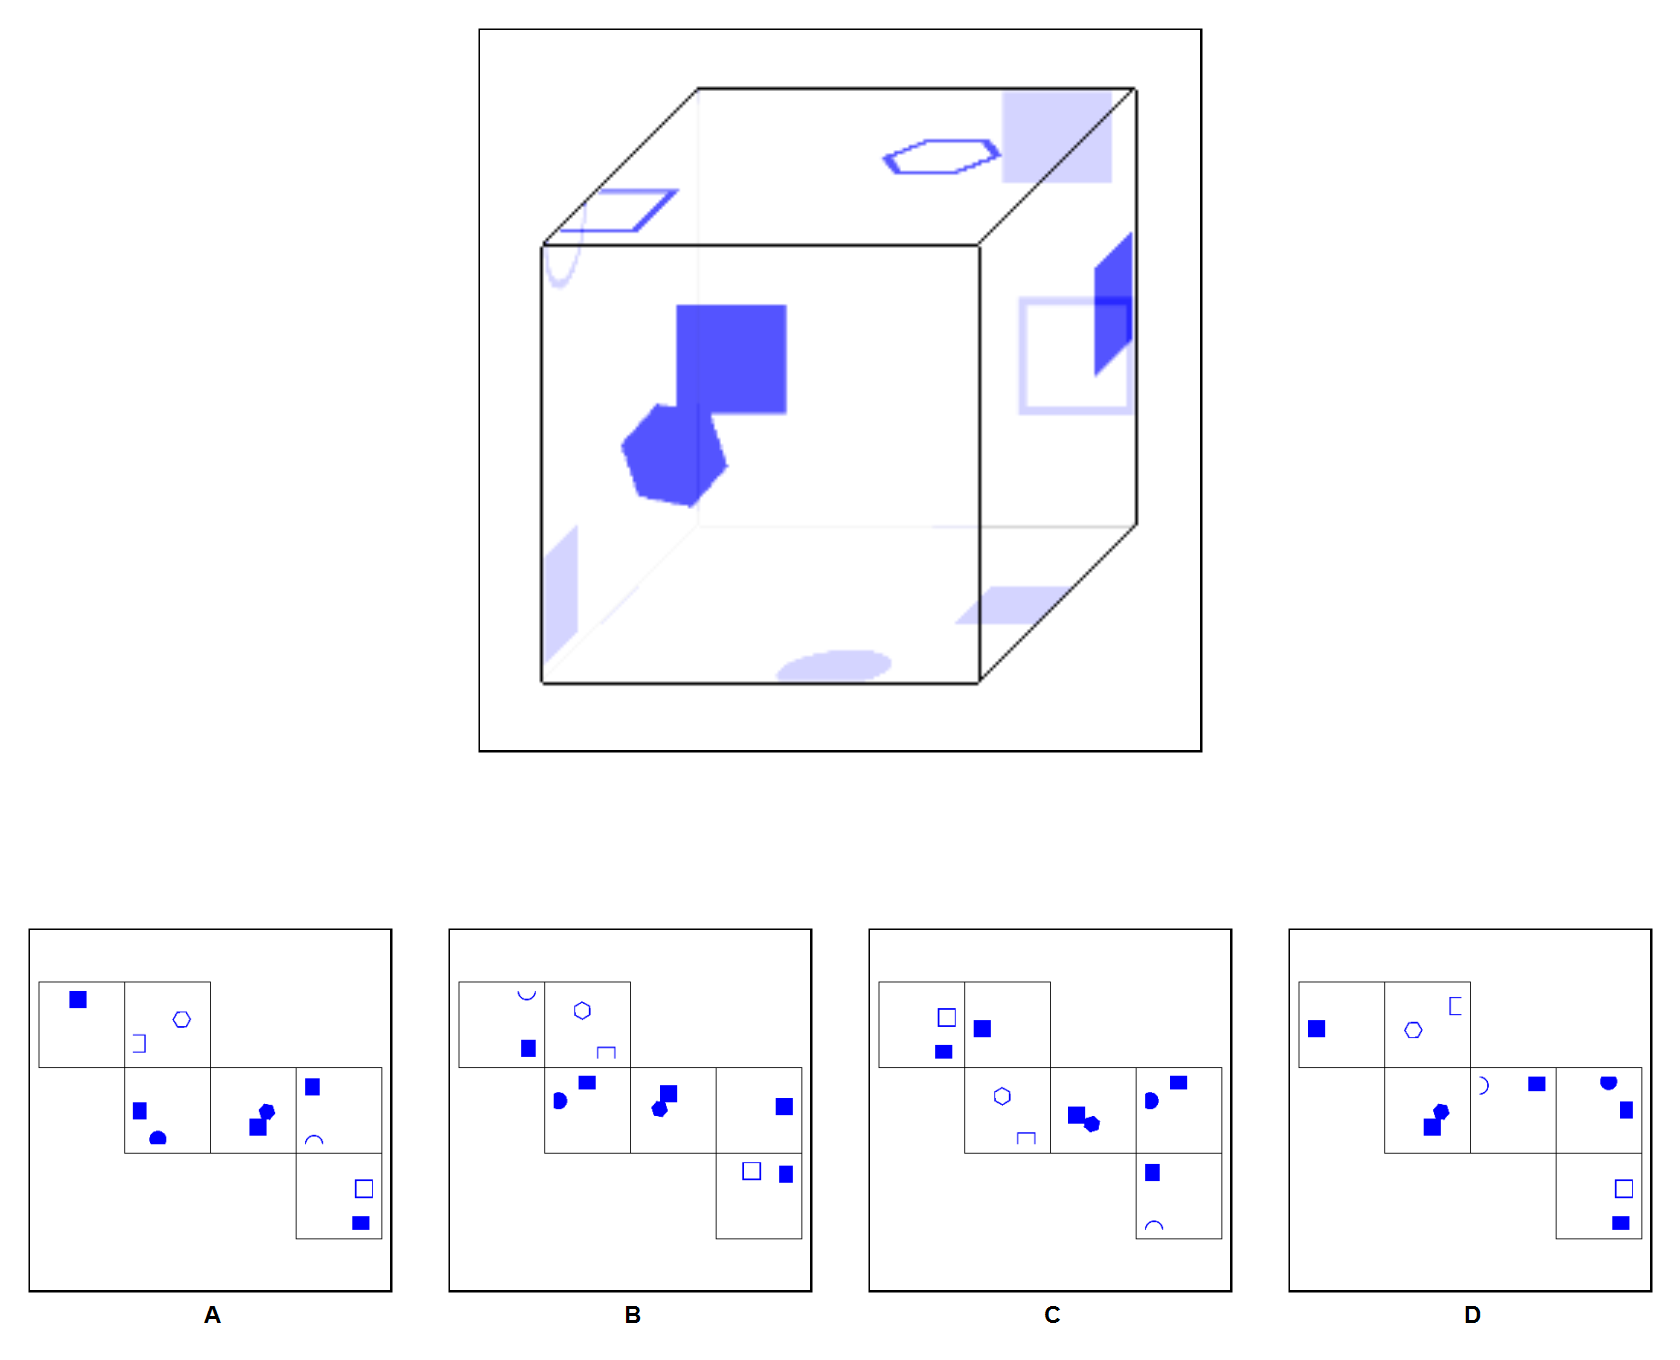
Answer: C